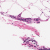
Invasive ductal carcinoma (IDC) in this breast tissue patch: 0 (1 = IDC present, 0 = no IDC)